Chest X-ray:
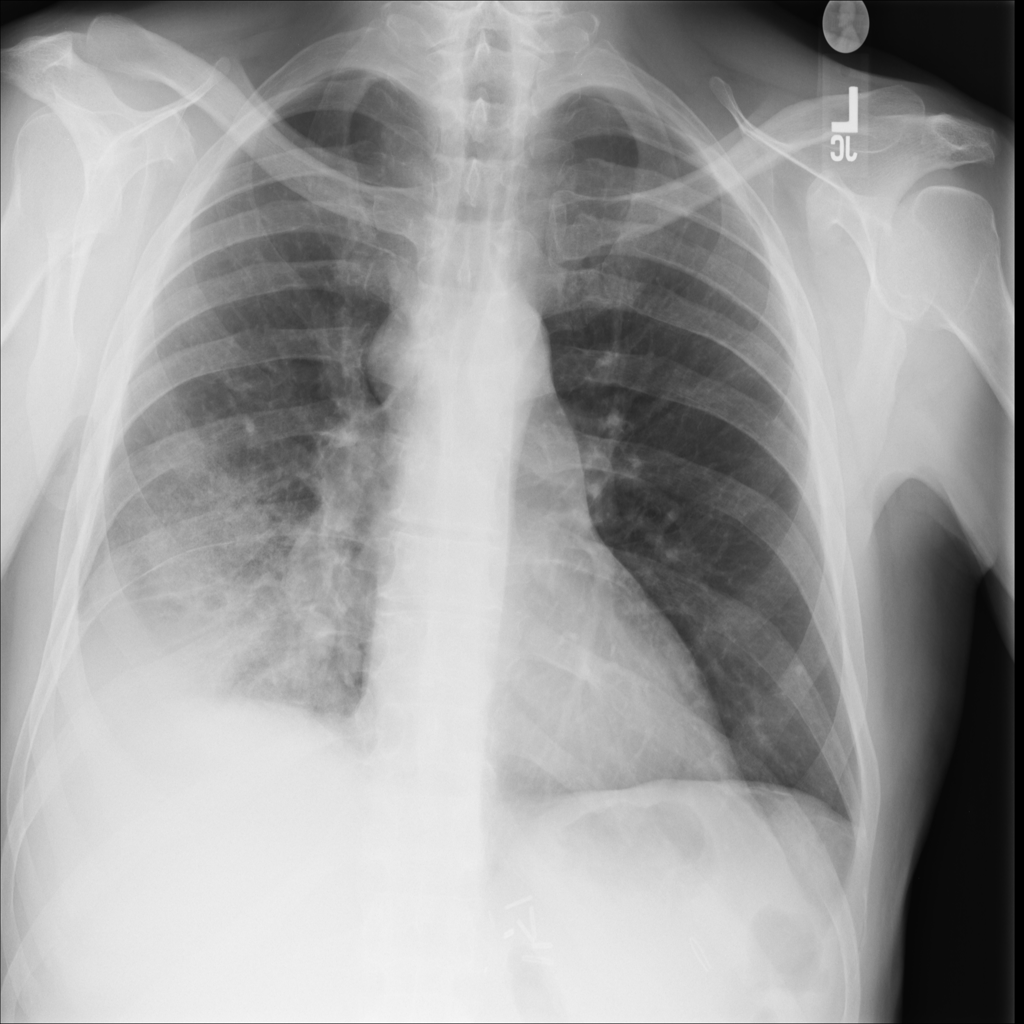
Findings: Consolidation, Effusion, Calcification
No abnormal finding: no